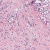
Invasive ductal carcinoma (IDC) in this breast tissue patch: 1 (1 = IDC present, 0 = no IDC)